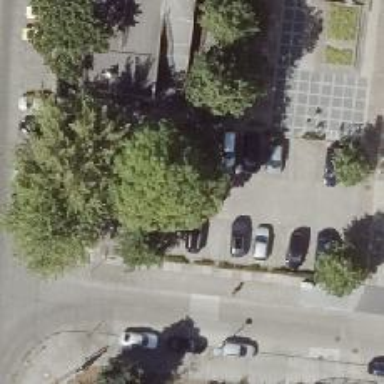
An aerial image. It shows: Parking aisle designated as service road.